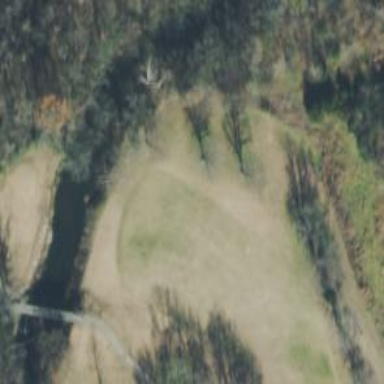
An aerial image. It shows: Golf hole.